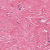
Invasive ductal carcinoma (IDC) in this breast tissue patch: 0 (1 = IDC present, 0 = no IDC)